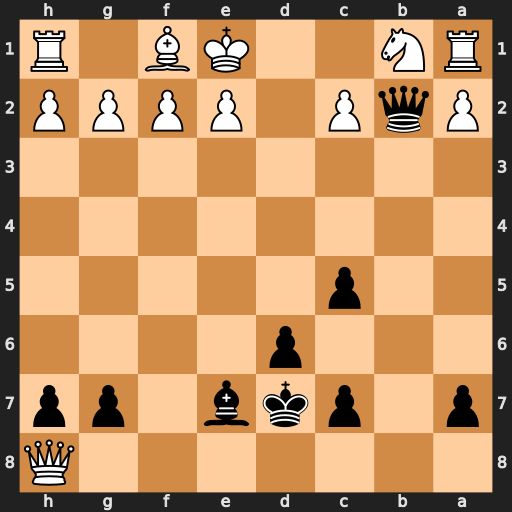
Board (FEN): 7Q/p1pkb1pp/3p4/2p5/8/8/PqP1PPPP/RN2KB1R
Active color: b
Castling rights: KQ
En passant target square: -
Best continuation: Qc1#